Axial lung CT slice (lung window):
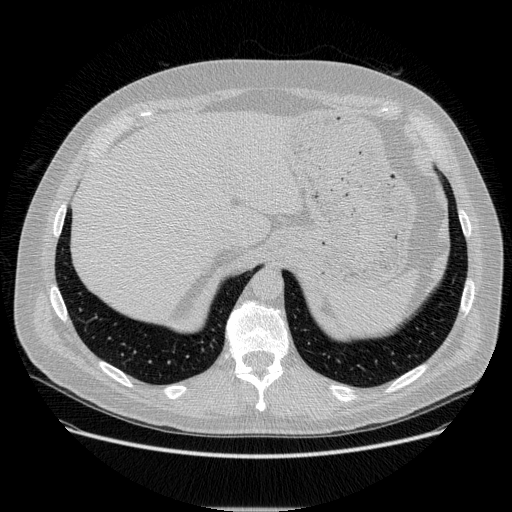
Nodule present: no